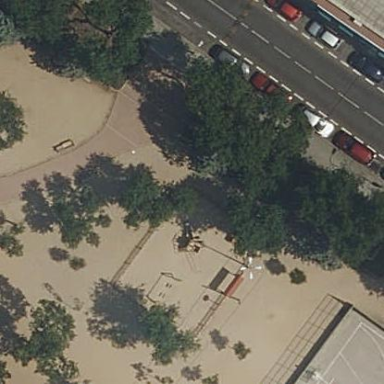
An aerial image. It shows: Playground area for leisure land.